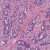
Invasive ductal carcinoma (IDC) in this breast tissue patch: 1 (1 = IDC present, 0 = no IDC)